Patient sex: M
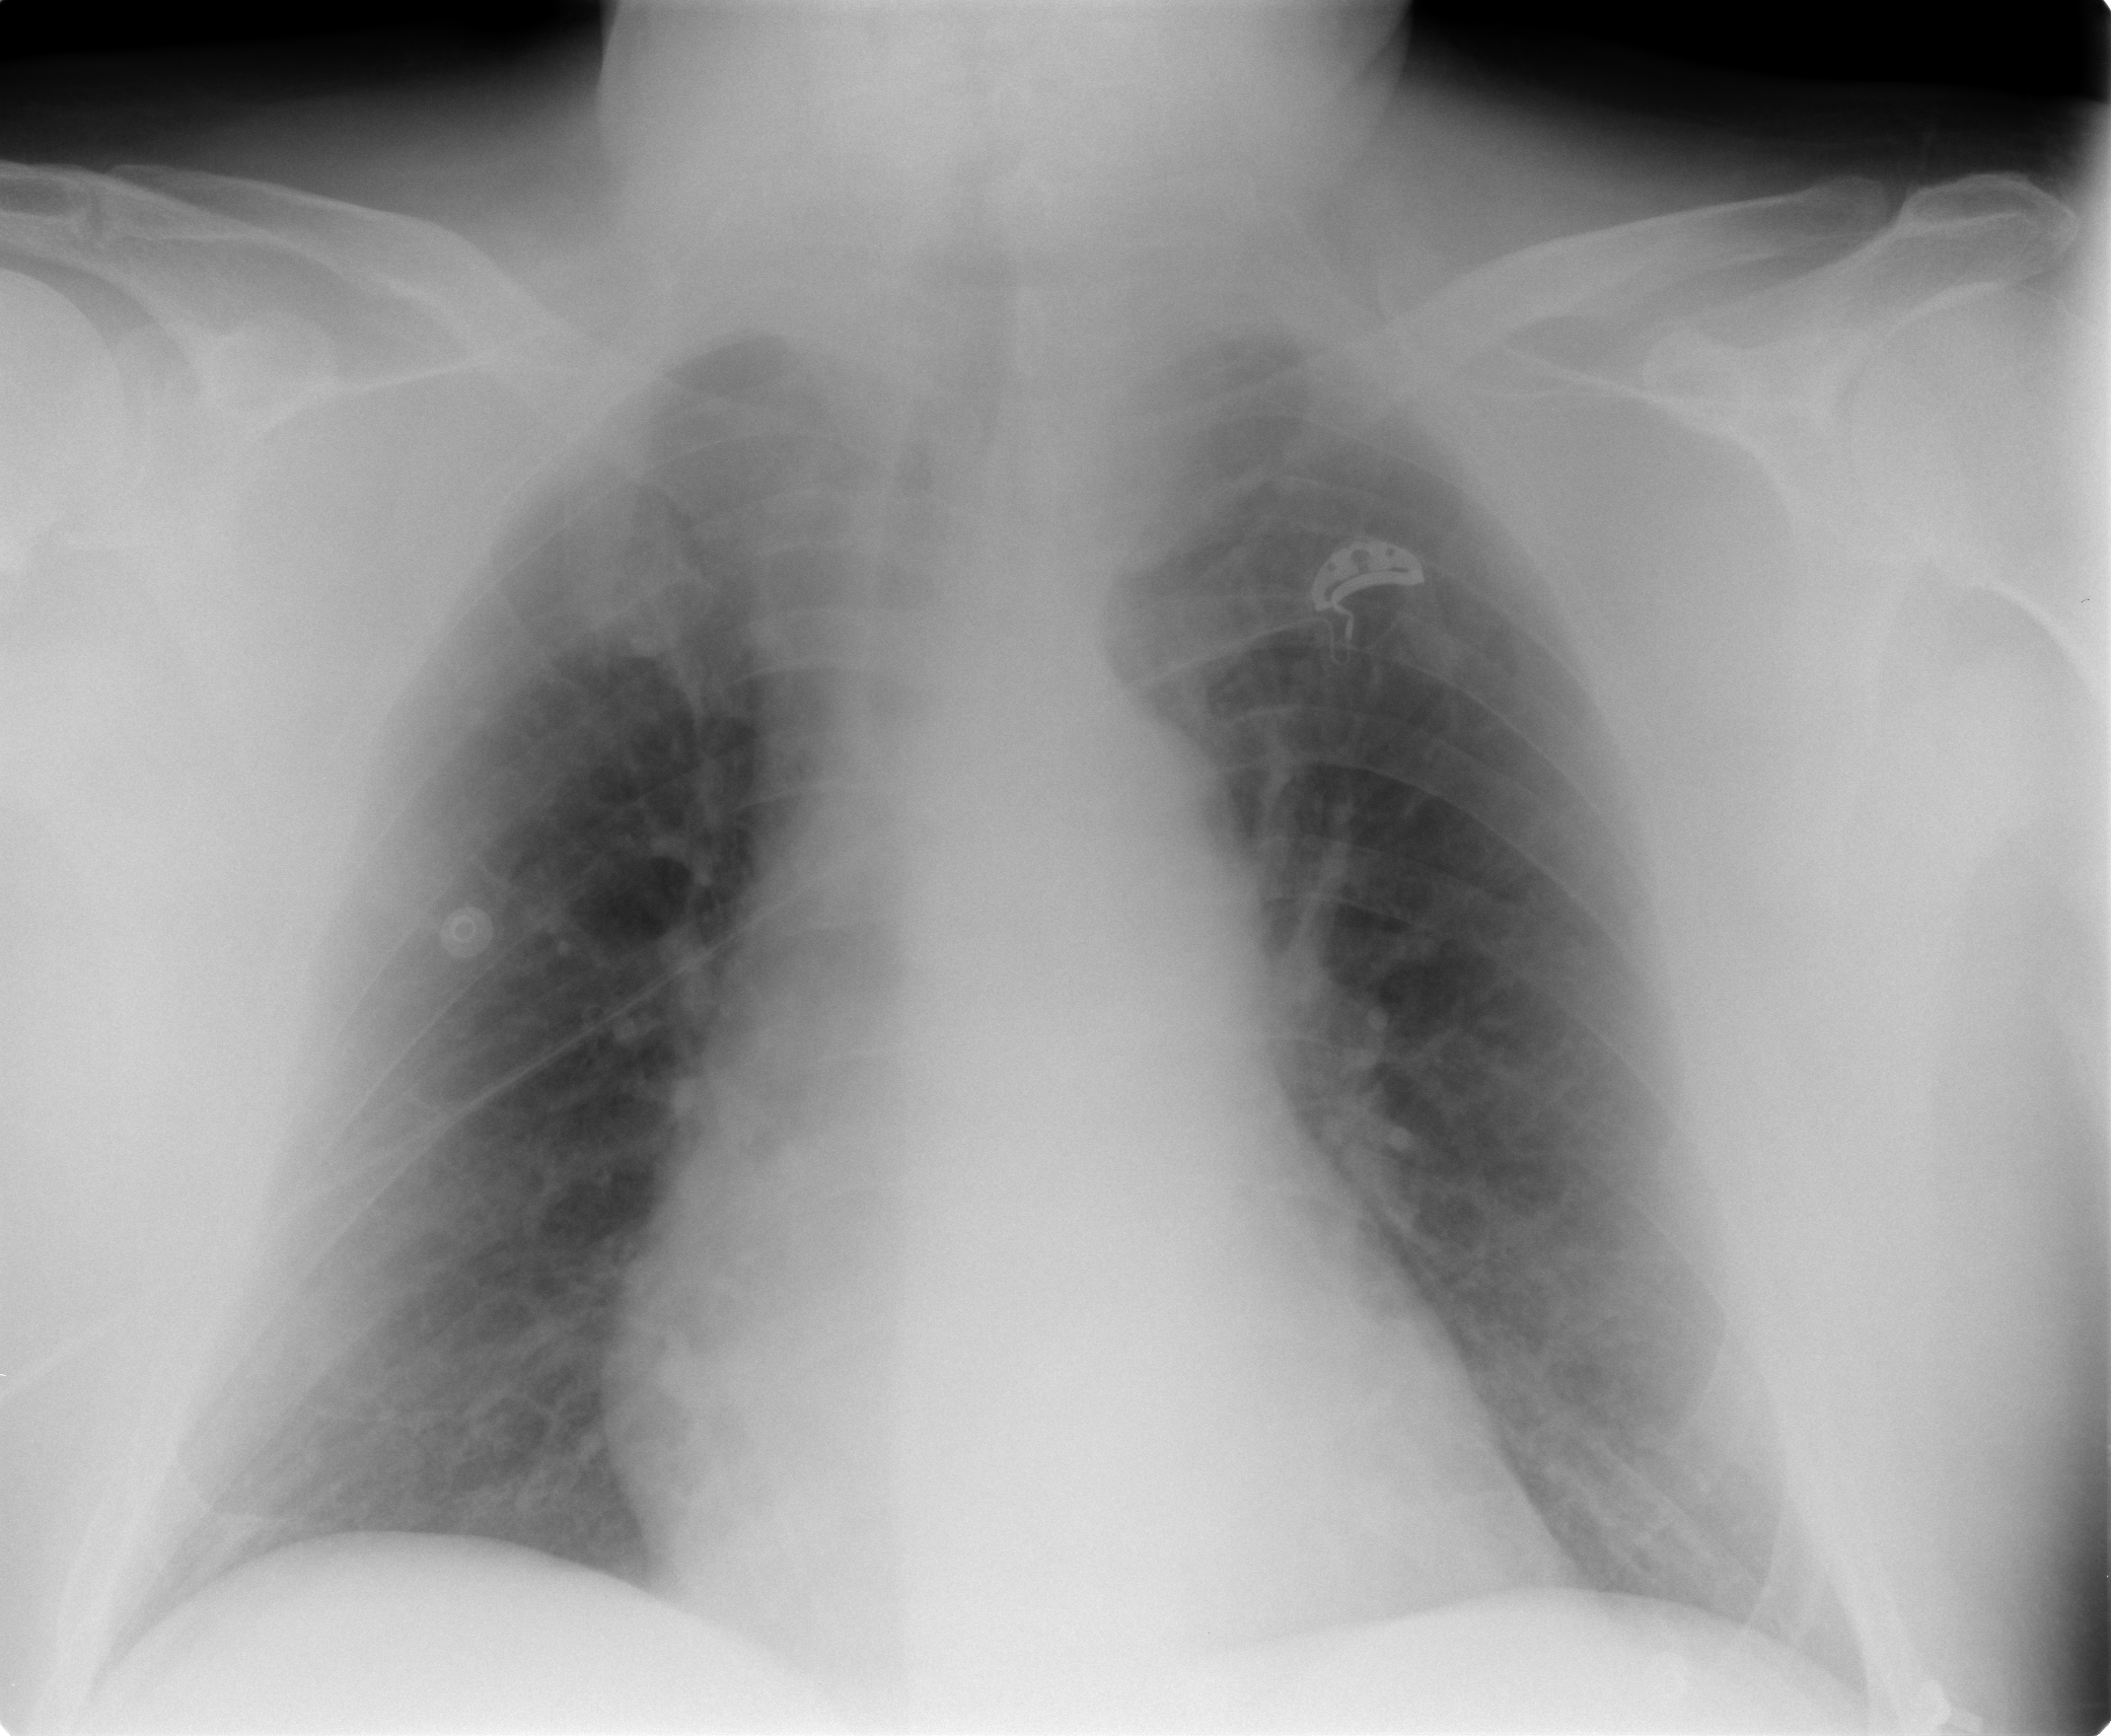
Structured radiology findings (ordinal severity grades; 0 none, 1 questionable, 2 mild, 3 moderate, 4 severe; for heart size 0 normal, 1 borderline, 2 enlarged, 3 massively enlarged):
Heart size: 1
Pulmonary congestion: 1
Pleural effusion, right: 0
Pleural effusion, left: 0
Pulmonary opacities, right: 0
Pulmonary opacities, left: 0
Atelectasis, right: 0
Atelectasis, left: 0